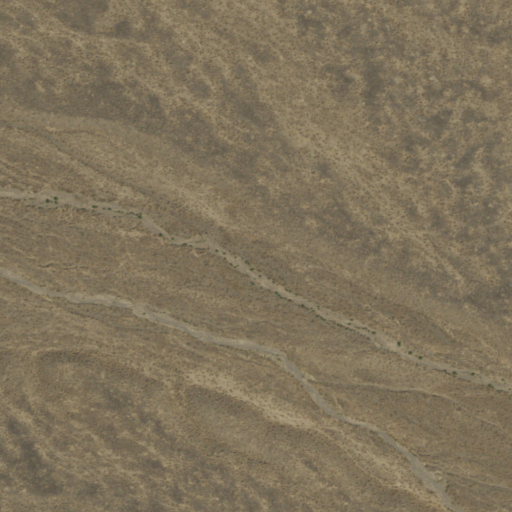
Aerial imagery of valley in Nevada named Dyer Canyon containing only shrub